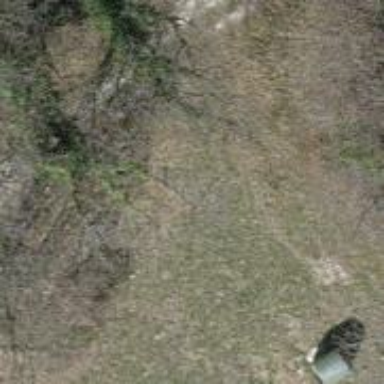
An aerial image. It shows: View of pole with roofed pipeline marker.